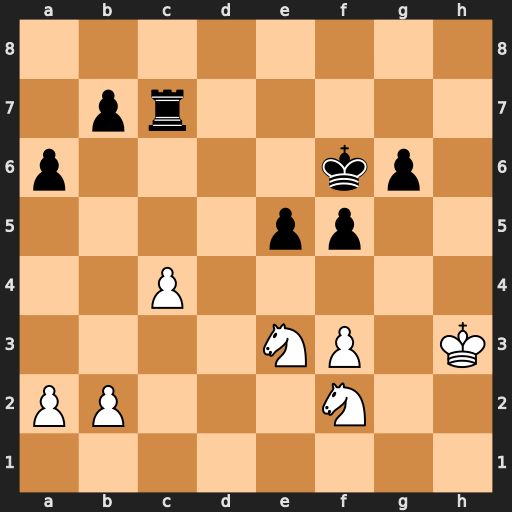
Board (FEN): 8/1pr5/p4kp1/4pp2/2P5/4NP1K/PP3N2/8
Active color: w
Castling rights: -
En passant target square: -
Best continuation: Nd5+ Ke6 Nxc7+